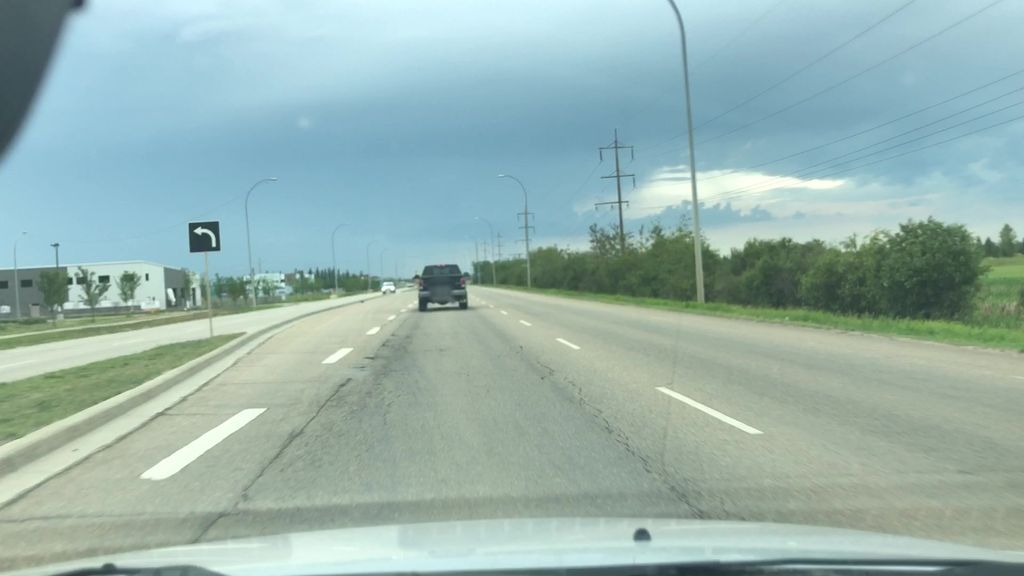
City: edmonton